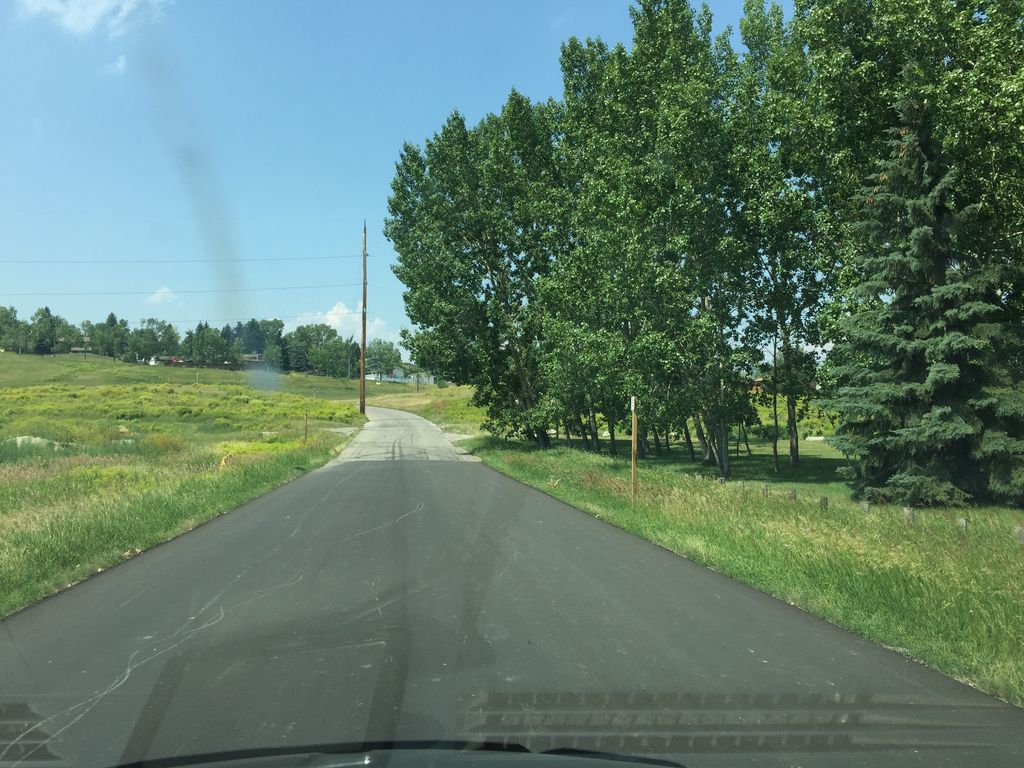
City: calgary